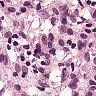
Metastatic tissue present: no